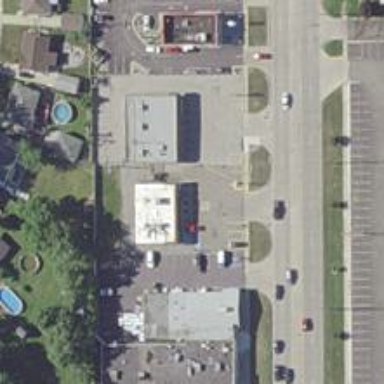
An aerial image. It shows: Convenience shop.